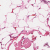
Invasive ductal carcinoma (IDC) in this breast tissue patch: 0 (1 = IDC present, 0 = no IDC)